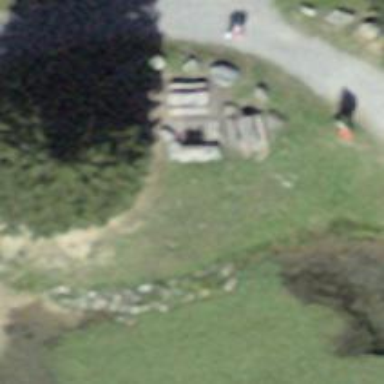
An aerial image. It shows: Picnic site with BBQ amenities.